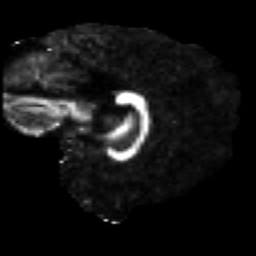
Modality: FA
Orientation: sagittal
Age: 28
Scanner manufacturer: siemens
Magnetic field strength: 3 T
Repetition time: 2.2 s
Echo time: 0.084 s